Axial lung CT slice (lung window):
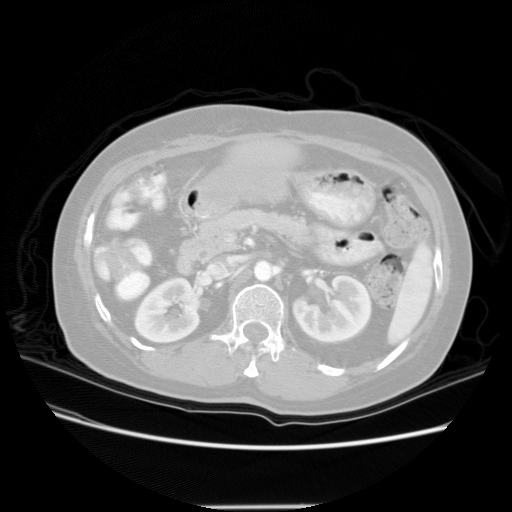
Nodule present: no